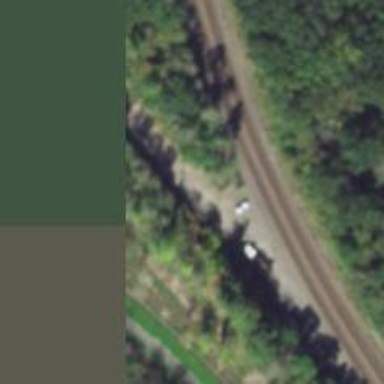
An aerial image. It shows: Railway siding for service.